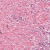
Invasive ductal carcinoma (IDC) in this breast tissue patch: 1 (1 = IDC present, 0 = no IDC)